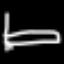
Label: bed